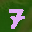
Label: 7